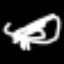
Label: mushroom